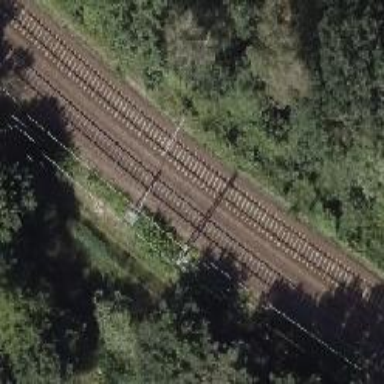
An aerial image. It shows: Railway milestone with catenary mast.